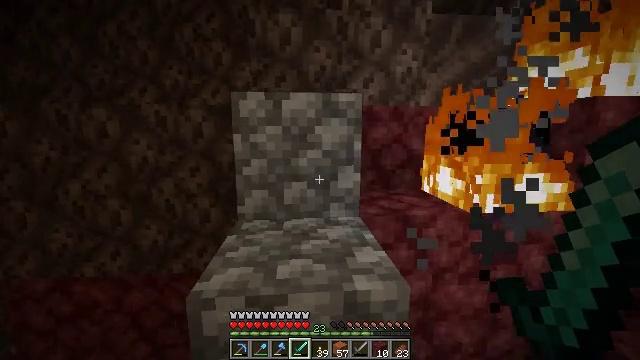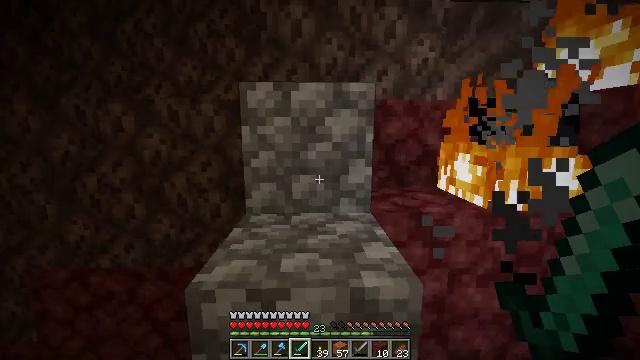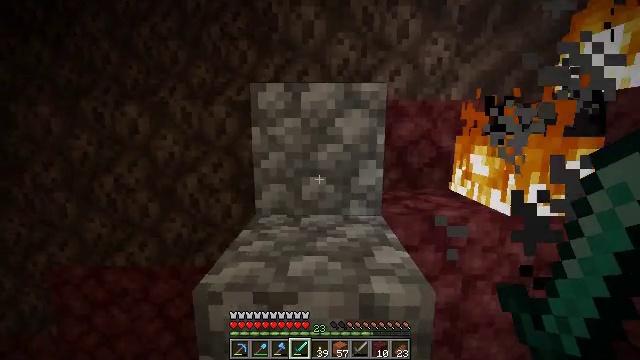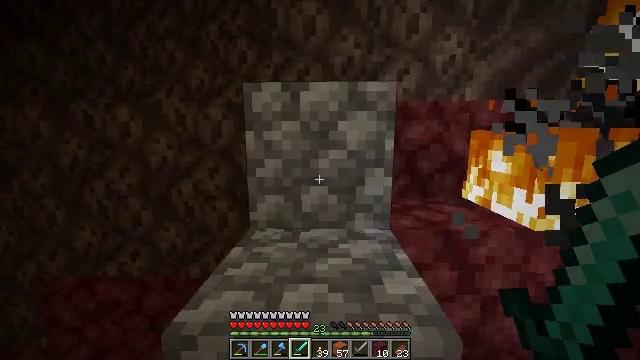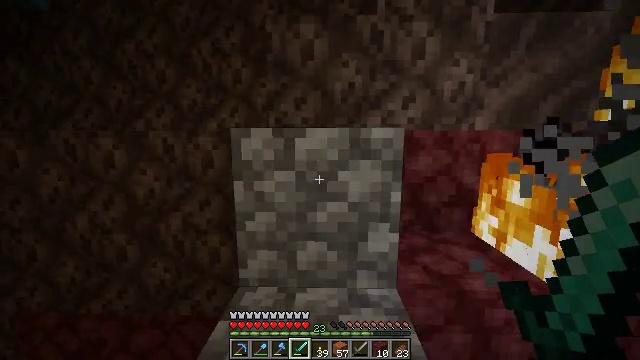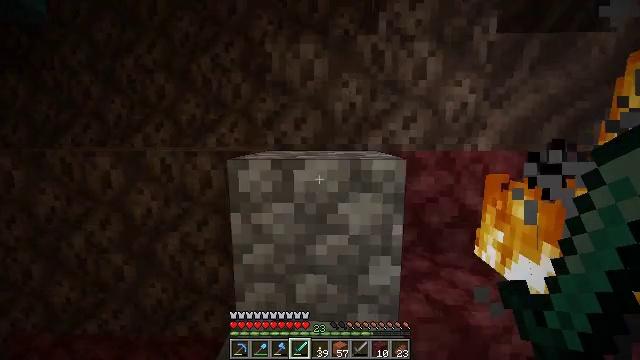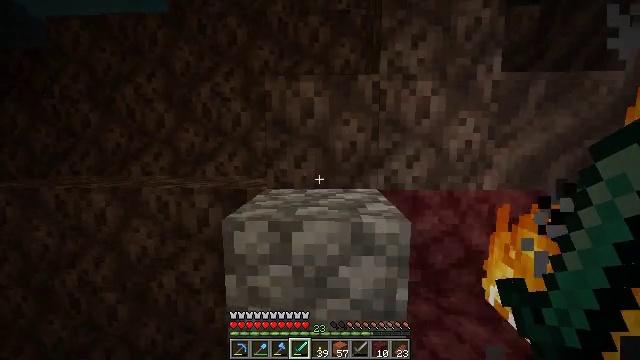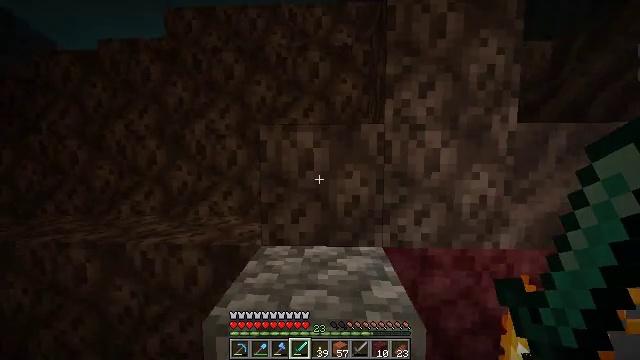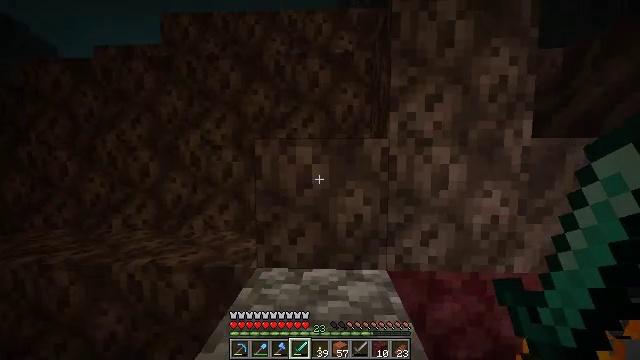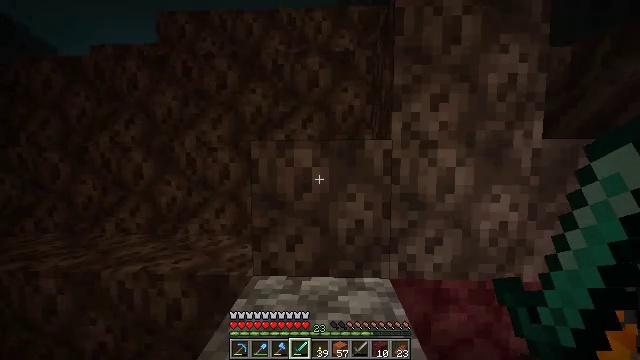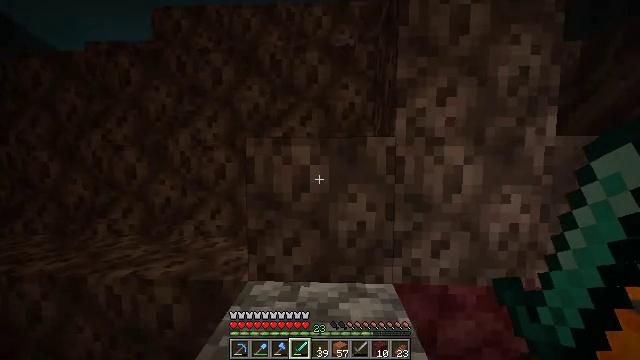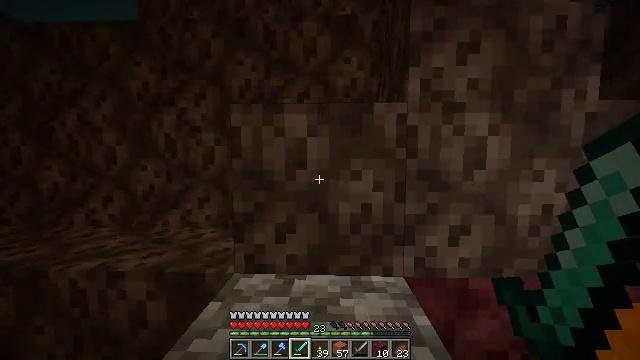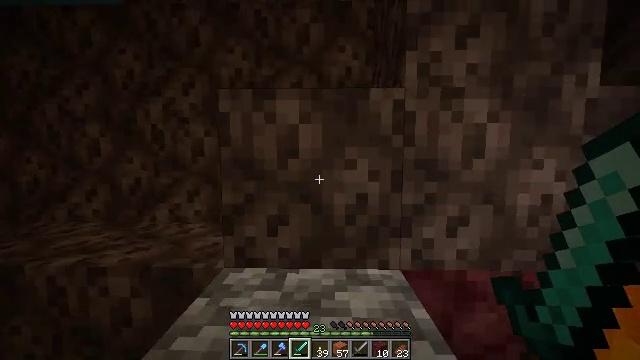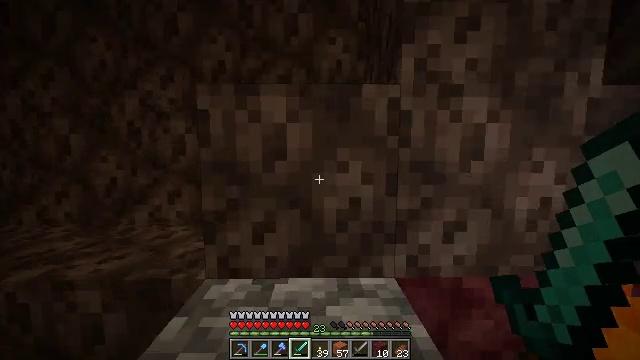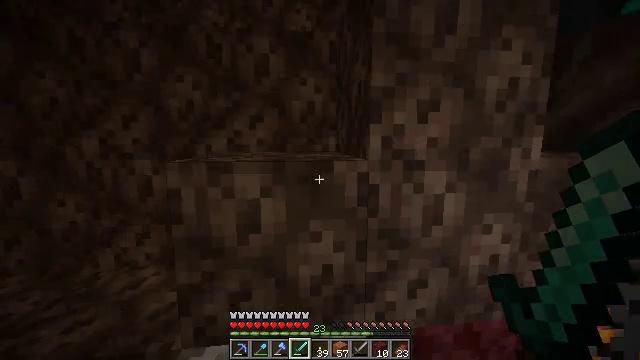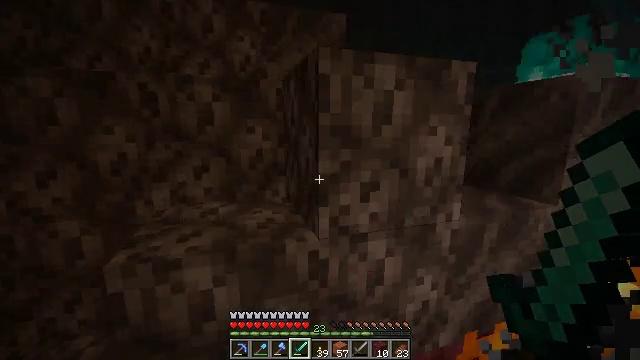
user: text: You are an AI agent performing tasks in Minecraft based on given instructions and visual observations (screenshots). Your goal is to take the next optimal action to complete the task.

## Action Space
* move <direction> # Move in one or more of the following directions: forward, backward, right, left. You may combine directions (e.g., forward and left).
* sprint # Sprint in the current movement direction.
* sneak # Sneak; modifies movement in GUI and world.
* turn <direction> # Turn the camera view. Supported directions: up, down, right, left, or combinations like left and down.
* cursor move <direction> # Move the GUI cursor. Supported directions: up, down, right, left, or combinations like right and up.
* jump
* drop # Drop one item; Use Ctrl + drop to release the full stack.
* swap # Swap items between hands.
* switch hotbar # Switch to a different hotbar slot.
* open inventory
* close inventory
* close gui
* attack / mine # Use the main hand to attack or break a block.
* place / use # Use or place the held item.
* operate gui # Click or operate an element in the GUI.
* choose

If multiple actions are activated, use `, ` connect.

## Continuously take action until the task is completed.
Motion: motion action
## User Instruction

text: Break the block holding the soul fire.
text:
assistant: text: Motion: turn left
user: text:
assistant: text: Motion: move forward, turn left
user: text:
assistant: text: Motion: move forward, turn left
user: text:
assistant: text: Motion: move forward, jump
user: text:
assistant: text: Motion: move forward, jump
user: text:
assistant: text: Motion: move forward, turn up, jump
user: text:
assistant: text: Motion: move forward, turn up, jump
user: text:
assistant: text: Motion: move forward
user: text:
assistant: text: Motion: move forward
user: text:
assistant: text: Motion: move forward
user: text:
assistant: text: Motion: move forward
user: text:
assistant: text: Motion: move forward, turn right
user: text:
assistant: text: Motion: move forward, turn right and down, jump
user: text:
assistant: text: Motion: move forward, turn right and down, jump
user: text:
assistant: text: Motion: move forward, turn right and down, jump
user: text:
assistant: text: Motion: move forward and move left, turn right and down, jump
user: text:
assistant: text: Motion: move forward and move left, turn right and down, jump
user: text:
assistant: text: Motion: move forward and move left, turn right and down
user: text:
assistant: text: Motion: move forward and move left, turn right and down
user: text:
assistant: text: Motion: move forward and move left
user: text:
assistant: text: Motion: move forward, turn left
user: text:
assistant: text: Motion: turn left
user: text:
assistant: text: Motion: turn left
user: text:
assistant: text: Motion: turn left
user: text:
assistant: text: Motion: turn left and up
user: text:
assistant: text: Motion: turn left
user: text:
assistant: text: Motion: no_op
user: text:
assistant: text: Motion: move forward and move left
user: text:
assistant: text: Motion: move forward and move left, jump
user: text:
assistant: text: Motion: move forward and move left, turn right, jump